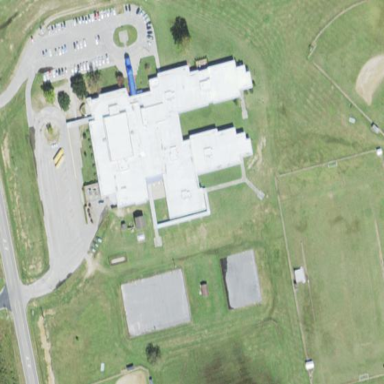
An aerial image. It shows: School.